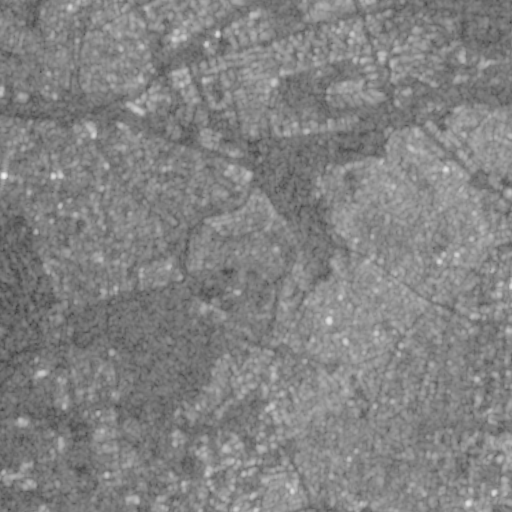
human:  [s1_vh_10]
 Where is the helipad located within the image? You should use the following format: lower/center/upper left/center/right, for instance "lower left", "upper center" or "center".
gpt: The helipad is located in the lower right of the image.
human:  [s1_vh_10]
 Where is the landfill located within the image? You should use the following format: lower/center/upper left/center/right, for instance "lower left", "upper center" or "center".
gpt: The landfill is located in the upper right of the image.
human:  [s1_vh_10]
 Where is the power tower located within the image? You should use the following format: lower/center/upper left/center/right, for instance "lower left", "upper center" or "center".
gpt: The power tower is located in the lower left of the image.
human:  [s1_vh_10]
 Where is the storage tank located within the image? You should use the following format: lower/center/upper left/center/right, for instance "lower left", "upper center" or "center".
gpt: The storage tank is located in the center left of the image.
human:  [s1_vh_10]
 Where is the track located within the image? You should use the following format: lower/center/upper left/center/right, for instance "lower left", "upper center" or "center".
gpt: The track is located in the lower center of the image.
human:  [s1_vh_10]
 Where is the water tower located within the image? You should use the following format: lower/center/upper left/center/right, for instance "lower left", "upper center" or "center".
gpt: The water tower is located in the lower left of the image.
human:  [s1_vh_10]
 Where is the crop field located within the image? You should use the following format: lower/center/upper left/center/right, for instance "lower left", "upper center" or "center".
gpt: There is no crop field in the image.

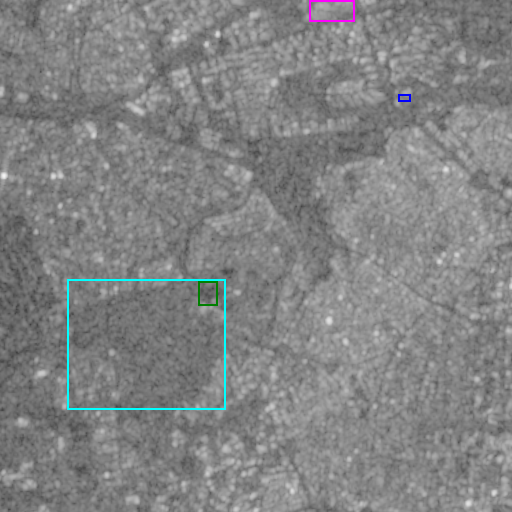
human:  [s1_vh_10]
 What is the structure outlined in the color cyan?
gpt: The structure outlined in cyan is a park.
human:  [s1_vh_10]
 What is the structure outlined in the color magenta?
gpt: The structure outlined in magenta is a parking lot.
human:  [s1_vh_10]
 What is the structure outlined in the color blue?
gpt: The structure outlined in blue is a power substation.
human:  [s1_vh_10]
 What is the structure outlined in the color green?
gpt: The structure outlined in green is a track.
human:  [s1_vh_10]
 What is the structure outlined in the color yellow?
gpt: There is no yellow outline.